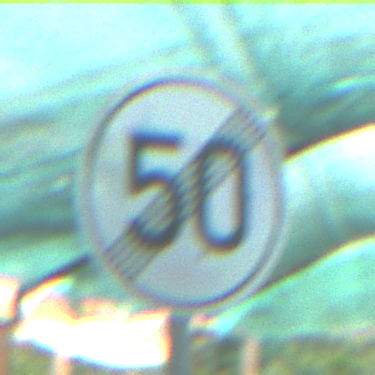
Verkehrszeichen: EndeGeschwindigkeit50
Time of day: MorningAfternoon
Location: Roofed (Special)
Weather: PartlyCloudy
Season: NotSpecified
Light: Natural